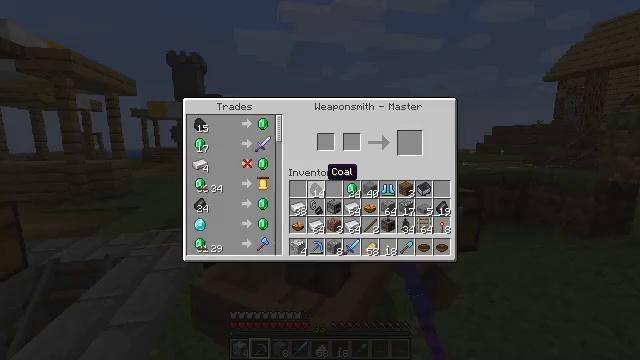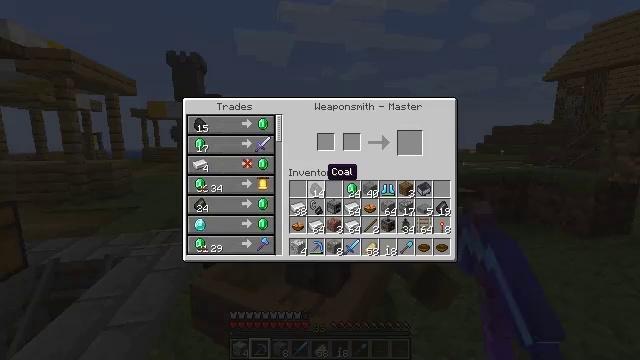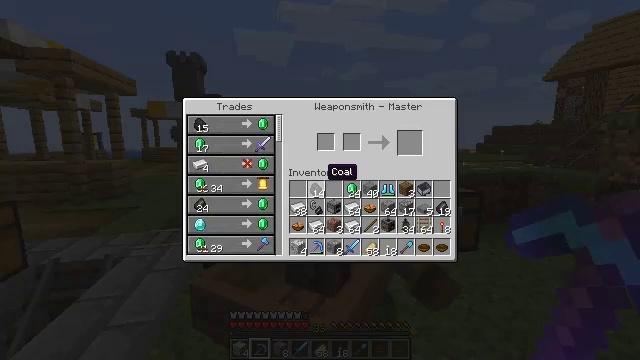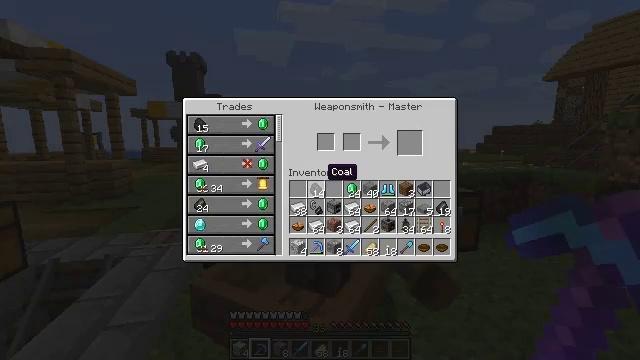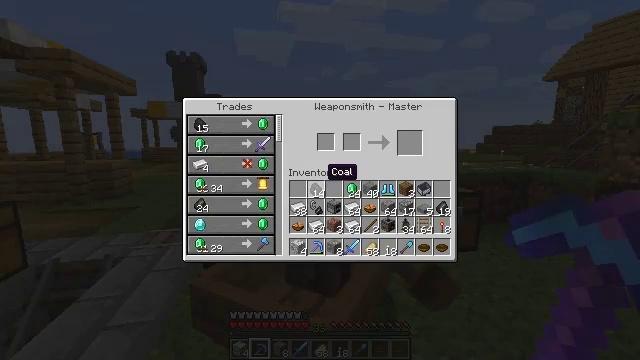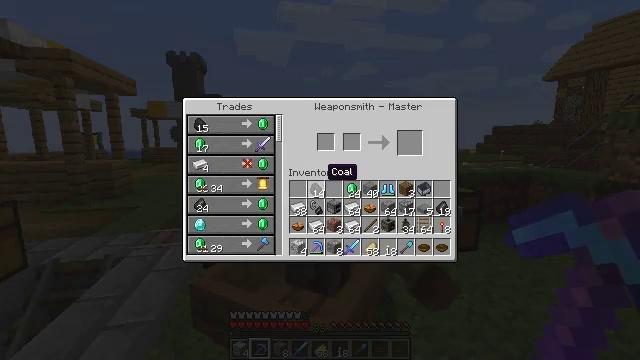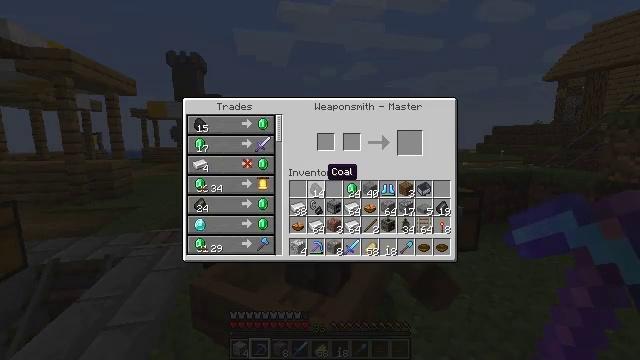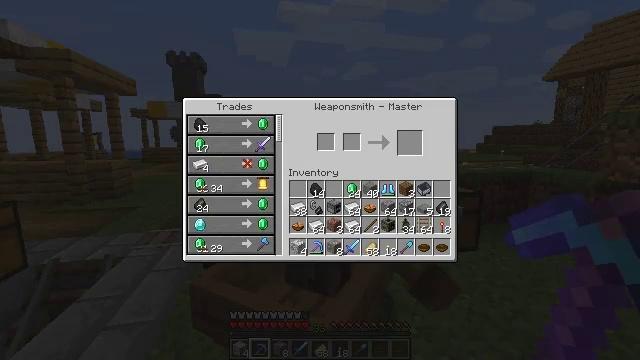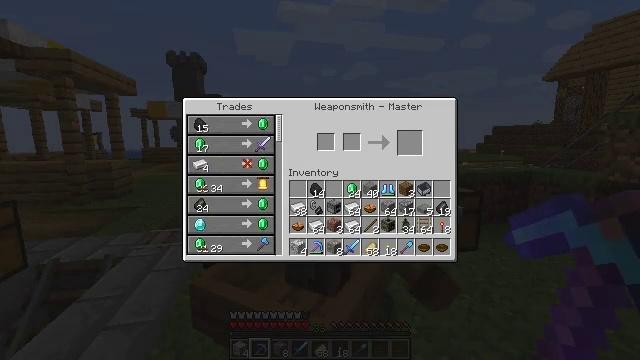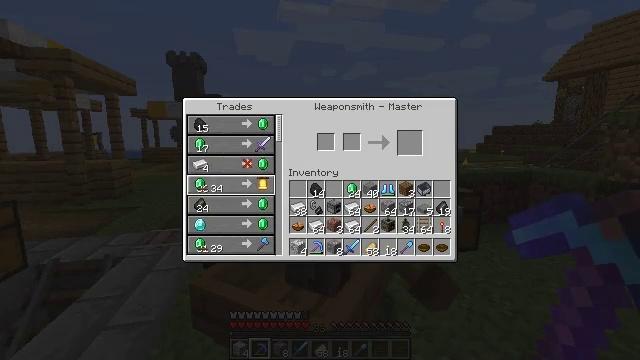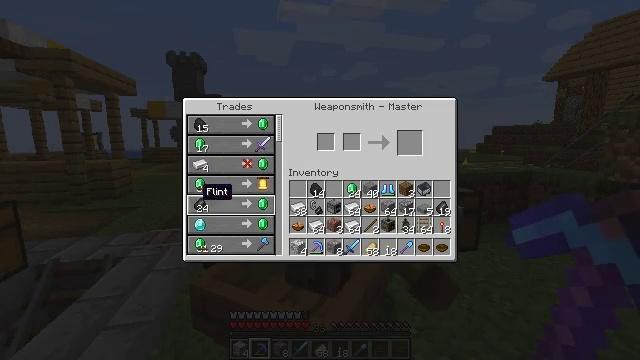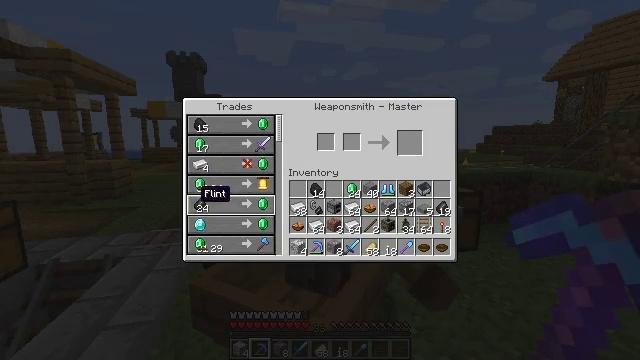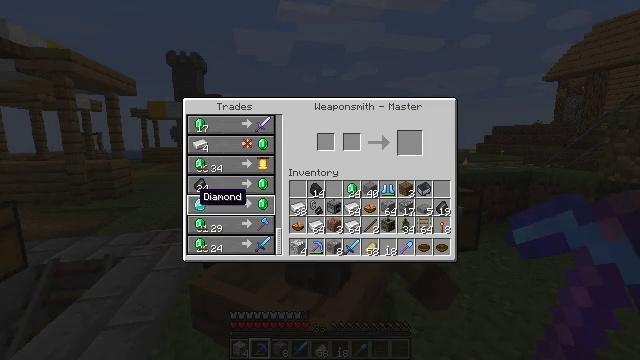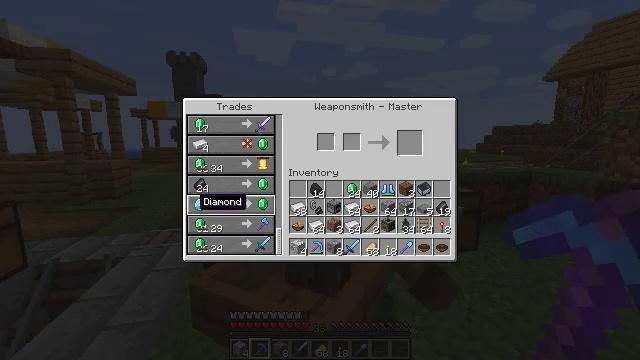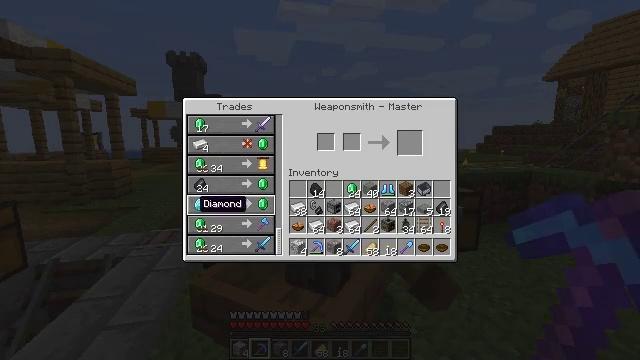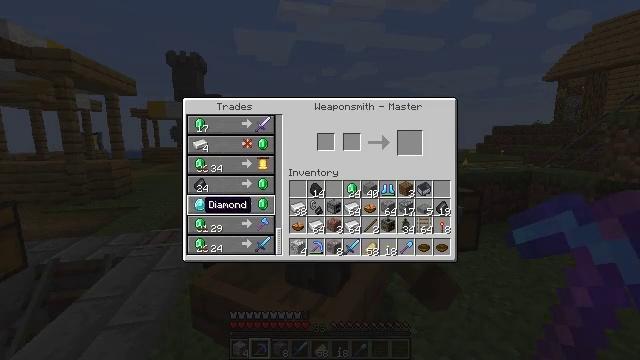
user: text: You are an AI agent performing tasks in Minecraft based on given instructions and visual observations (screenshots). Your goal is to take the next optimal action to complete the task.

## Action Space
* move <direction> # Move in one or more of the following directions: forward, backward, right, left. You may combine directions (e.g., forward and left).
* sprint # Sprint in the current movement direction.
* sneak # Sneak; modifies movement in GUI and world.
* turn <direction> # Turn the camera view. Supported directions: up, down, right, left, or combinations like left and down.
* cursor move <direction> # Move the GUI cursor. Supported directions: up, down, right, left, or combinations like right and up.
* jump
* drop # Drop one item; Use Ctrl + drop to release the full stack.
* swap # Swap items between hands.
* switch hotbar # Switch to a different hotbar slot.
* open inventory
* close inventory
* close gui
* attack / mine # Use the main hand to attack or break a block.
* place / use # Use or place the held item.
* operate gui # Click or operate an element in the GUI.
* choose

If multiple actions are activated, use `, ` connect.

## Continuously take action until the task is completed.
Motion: motion action
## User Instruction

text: Make a chainmail chestplate using the appropriate recipe.
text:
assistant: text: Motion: no_op
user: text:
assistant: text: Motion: no_op
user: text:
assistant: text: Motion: no_op
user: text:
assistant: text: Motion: no_op
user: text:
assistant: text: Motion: no_op
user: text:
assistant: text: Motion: no_op
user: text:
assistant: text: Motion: no_op
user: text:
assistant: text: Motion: cursor move left
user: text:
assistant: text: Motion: cursor move left and down
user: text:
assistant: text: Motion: cursor move left and down
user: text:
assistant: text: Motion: no_op
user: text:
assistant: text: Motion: no_op
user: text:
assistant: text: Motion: no_op
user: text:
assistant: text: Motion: no_op
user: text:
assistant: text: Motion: no_op
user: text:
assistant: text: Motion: no_op
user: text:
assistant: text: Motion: no_op
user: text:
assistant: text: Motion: no_op
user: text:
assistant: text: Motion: no_op
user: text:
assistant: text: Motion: no_op
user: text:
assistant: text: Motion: no_op
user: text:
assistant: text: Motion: cursor move right
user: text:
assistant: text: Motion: cursor move right
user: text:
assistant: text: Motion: cursor move right
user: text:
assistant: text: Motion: cursor move right
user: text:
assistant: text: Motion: cursor move right
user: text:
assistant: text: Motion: no_op
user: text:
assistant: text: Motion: cursor move right
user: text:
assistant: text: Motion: no_op
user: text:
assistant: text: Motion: no_op